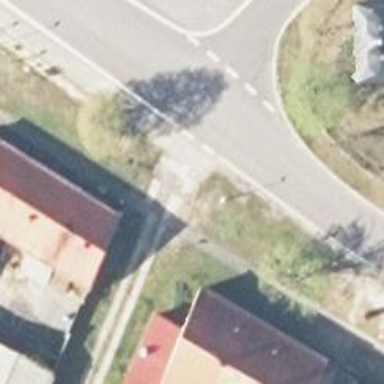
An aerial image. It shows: Residential road with concrete surface.